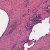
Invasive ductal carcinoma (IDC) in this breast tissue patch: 0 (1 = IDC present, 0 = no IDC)